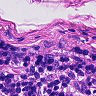
Metastatic tissue present: no